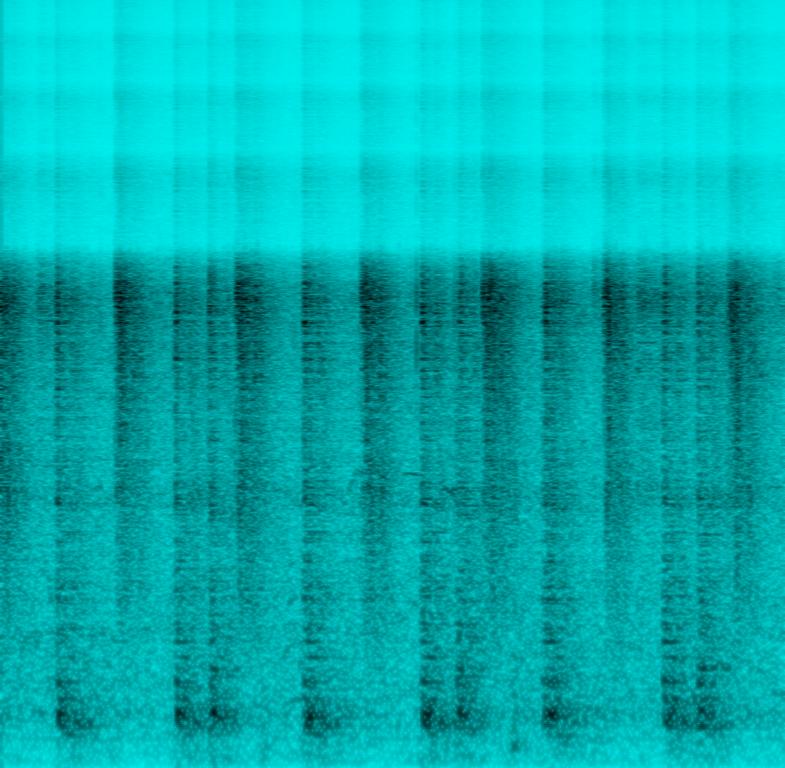
This is the live recording of a dance piece. The dancer can be heard stepping her foot on the ground and clapping her hands in a rhythmic fashion. The recording is a bit poor in quality, but samples could be lifted to be used in beats.